Question: I want to update Paypal Order status and add tracking number using API.
but I can not find API documents or example for that.
anybody knows, please advice me~
Thank you!

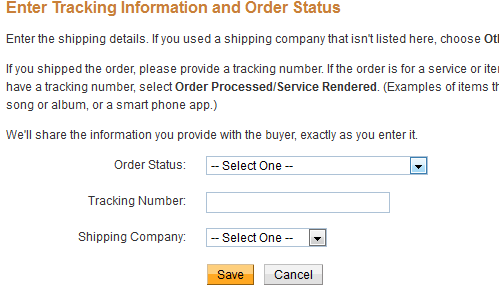
Answer: No, there is no API for this unfortunately.